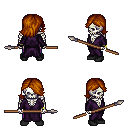
a pixel art fantasy rpg character, male body template, skeleton, purple robe, magenta pants, brunette swoop hairstyle, bracelets, black shoes, spear, four views (front, back, left, right), 2x2 character sprite sheet, small pixel art, hard edges, no anti-aliasing